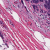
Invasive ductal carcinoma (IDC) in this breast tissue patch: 0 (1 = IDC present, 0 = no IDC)